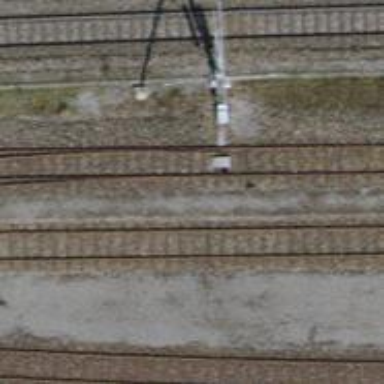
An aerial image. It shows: Railway switch.